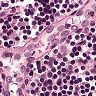
Metastatic tissue present: no